Question: I have two grids,
1. With a TabControl that bind on a ObservableCollection and a ContextMenuItem that will close a Dynamically TabItem. <Grid>
<TabControl Name="mainTabControl" IsSynchronizedWithCurrentItem="True" ItemsSource="{Binding ObservableCollectionTabItems}" Background="White" Margin="10,0,0,0">
<TabControl.ItemTemplate>
<DataTemplate>
<TextBlock Text="{Binding Header}" >
<TextBlock.ContextMenu>
<ContextMenu>
<MenuItem Header="Close" Click="MenuItemCloseTab_Click">
</MenuItem>
</ContextMenu>
</TextBlock.ContextMenu>
</TextBlock>
</DataTemplate>
</TabControl.ItemTemplate>
</TabControl>
</Grid>
2. A ListBox that show the name o my Controls. <Grid Background="#FFD61B1B">
<ListBox x:Name="RightListBox" SelectionMode="Single" SelectionChanged="RightListBox_OnSelectionChanged" IsSynchronizedWithCurrentItem="true" Margin="10,0,0,0">
<ListBox.ItemTemplate>
<DataTemplate>
<Label Margin="10" Content="{Binding}"/>
</DataTemplate>
</ListBox.ItemTemplate>
</ListBox>
</Grid>
To add a new Tab in the Code Behind from MainWindow.xaml:
'''
this._vmMainWindowTabControl.AddTab("ViewOne", "Test");
'''
Who VMMainWindowTabControl.cs is a ViewModel that have: VMBase -> INotifyPropertyChanged Class, VMParentForViews is a empty ViewModel class and VMViewTypeOne another ViewModel who we set the header on a TabItem in the constructor.
'''
public class VMMainWindowTabControl :VMBase
{
private VMParentForViews vmParentForViews;
public VMMainWindowTabControl()
{
ObservableCollectionTabItems = new ObservableCollection<VMParentForViews>();
}
public ObservableCollection<VMParentForViews> ObservableCollectionTabItems { get; set; }
///<summary>
/// I'm trying to get controls to Tabitem with SelectedIndex but I have not success.
/// </summary>
//public int SelectedIndex
//{
// get
// {
// ICollectionView collectionView = CollectionViewSource.GetDefaultView(this.ObservableCollectionTabItems);
// return collectionView.CurrentPosition;
// }
// set
// {
// ICollectionView collectionView = CollectionViewSource.GetDefaultView(this.ObservableCollectionTabItems);
// collectionView.MoveCurrentToPosition(value);
// OnPropertyChanged("SelectedIndex");
// }
//}
/// <summary>
/// Adds the tab to the TabControl
/// </summary>
/// <param name="viewType">Type of the view.</param>
/// <param name="header">Header of the TabItem.</param>
public void AddTab(string viewType, string header)
{
if(viewType.Equals("ViewOne"))
{
vmParentForViews = new VMViewTypeOne(header);
this.ObservableCollectionTabItems.Add(vmParentForViews);
}
// Set the new tab to be the current tab
ICollectionView collectionView1 = CollectionViewSource.GetDefaultView(this.ObservableCollectionTabItems);
if (collectionView1 != null)
{
collectionView1.MoveCurrentTo(vmParentForViews);
}
}
/// <summary>
/// Closes the tab item.
/// </summary>
public void CloseTabItem(Object sender)
{
VMParentForViews vmParentForViews = (sender as MenuItem).DataContext as VMParentForViews;
this.ObservableCollectionTabItems.Remove(vmParentForViews);
}
public void AddElement(Object sender)
{
// How I can do this.
}
}
'''
My problem is that when I click on a ListBoxItem, I get the SelectedItem of this ListBox. But now This TabItem is saved on the ObservableCollection but I need the sender who clicked on the tab. Maybe the are other ways that I dind't googled well.
Here is a image to explain the treeview on View and ViewModels on my project.

I'm trying with the SelectedIndex property from VMMainWindowTabControl without success to add a element to a TabItem.
VTabItem.xaml is only a canvas item that is shown on each TabItem.
Create new Tab and close this tab a working, many thanks to Nishant Rana with this two tutorials: <URL>
Thank you very much for all the help.
Greetings and happy new year! :D
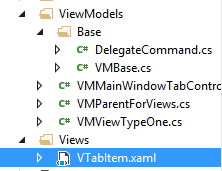
Answer: I believe your MVVM is getting blured and you can do a lot more with binding.
I have put together an example of what I think you are after, using binding, templating and RoutedCommands to achieve the functionality you have said you are after.
It works like this...
There are 3 models in my example, MyModel1 to MyModel3 and they are all basically
'''
public class MyModel1
{
public string Header { get { return "One"; }}
}
'''
with the header returning a different value for each model.
The ViewModel simple as well
public class MyViewModel : INotifyPropertyChanged
{
private object selectedItem;
'''
public MyViewModel()
{
this.AvailableItems = new Collection<Type>() { typeof(MyModel1), typeof(MyModel2), typeof(MyModel3) };
this.Items = new ObservableCollection<object>();
}
public Collection<Type> AvailableItems { get; set; }
public ObservableCollection<object> Items { get; set; }
public void AddItem(Type type)
{
var item = Items.FirstOrDefault(i => i.GetType() == type);
if (item == null)
{
item = Activator.CreateInstance(type);
Items.Add(item);
}
SelectedItem = item;
}
internal void RemoveItem(object item)
{
var itemIndex = this.Items.IndexOf(item);
if (itemIndex > 0)
{
SelectedItem = Items[itemIndex - 1];
}
else if (Items.Count > 1)
{
SelectedItem = Items[itemIndex + 1];
}
Items.Remove(item);
}
public object SelectedItem
{
get { return selectedItem; }
set
{
if (value != selectedItem)
{
selectedItem = value;
OnPropertyChanged();
}
}
}
private void OnPropertyChanged([CallerMemberName]string propertyName = null)
{
var handler = PropertyChanged;
if (handler != null)
{
handler.Invoke(this, new PropertyChangedEventArgs(propertyName));
}
}
public event PropertyChangedEventHandler PropertyChanged;
}
'''
The ListBox will bind to AvailableItems and the TabControl will bind to Items.
There are 3 UserControl's, one for each Model and they all look something like this
'''
<UserControl x:Class="StackOverflow._20933056.UserControl1" xmlns="http://schemas.microsoft.com/winfx/2006/xaml/presentation" xmlns:x="http://schemas.microsoft.com/winfx/2006/xaml" xmlns:mc="http://schemas.openxmlformats.org/markup-compatibility/2006" xmlns:d="http://schemas.microsoft.com/expression/blend/2008"
mc:Ignorable="d"
d:DesignHeight="300" d:DesignWidth="300">
<TextBlock Text="User Control 1" />
</UserControl>
'''
The views code behind instantiates the ViewModel, registers a RoutedCommand and handles the events of the <URL>.
'''
public partial class MainWindow : Window
{
public static RoutedCommand CloseItemCommand = new RoutedCommand("CloseItem", typeof(MainWindow));
public MainWindow()
{
this.ViewModel = new MyViewModel();
InitializeComponent();
}
public MyViewModel ViewModel { get; set; }
private void MyListBox_OnSelectionChanged(object sender, SelectionChangedEventArgs e)
{
this.ViewModel.AddItem(e.AddedItems.OfType<Type>().FirstOrDefault());
}
private void CommandBinding_OnCanExecute(object sender, CanExecuteRoutedEventArgs e)
{
e.CanExecute = true;
e.Handled = true;
}
private void CommandBinding_OnExecuted(object sender, ExecutedRoutedEventArgs e)
{
this.ViewModel.RemoveItem(e.Parameter);
}
'''
The fun is in the Xaml, which is quite simple
'''
<Window x:Class="StackOverflow._20933056.MainWindow" xmlns="http://schemas.microsoft.com/winfx/2006/xaml/presentation" xmlns:x="http://schemas.microsoft.com/winfx/2006/xaml"
xmlns:this="clr-namespace:StackOverflow._20933056"
DataContext="{Binding RelativeSource={RelativeSource Self}, Path=ViewModel}"
Title="MainWindow" Height="600" Width="800">
<Window.Resources>
<ContextMenu x:Key="TabContextMenu">
<MenuItem Header="Close" Command="{x:Static this:MainWindow.CloseItemCommand}" CommandParameter="{Binding}" />
</ContextMenu>
<DataTemplate DataType="{x:Type this:MyModel1}">
<this:UserControl1 DataContext="{Binding}" ContextMenu="{StaticResource TabContextMenu}" />
</DataTemplate>
<DataTemplate DataType="{x:Type this:MyModel2}">
<this:UserControl2 DataContext="{Binding}" ContextMenu="{StaticResource TabContextMenu}" />
</DataTemplate>
<DataTemplate DataType="{x:Type this:MyModel3}">
<this:UserControl2 DataContext="{Binding}" ContextMenu="{StaticResource TabContextMenu}" />
</DataTemplate>
<Style TargetType="{x:Type TabItem}">
<Setter Property="Header" Value="{Binding Path=Header}" />
<Setter Property="ContextMenu" Value="{StaticResource TabContextMenu}" />
</Style>
</Window.Resources>
<Window.CommandBindings>
<CommandBinding Command="{x:Static this:MainWindow.CloseItemCommand}" CanExecute="CommandBinding_OnCanExecute" Executed="CommandBinding_OnExecuted" />
</Window.CommandBindings>
<Grid>
<Grid>
<Grid.ColumnDefinitions>
<ColumnDefinition Width="200" />
<ColumnDefinition />
</Grid.ColumnDefinitions>
<ListBox x:Name="MyListBox" ItemsSource="{Binding Path=AvailableItems}" SelectionChanged="MyListBox_OnSelectionChanged">
<ListBox.ItemTemplate>
<DataTemplate DataType="{x:Type system:Type}"><TextBlock Text="{Binding Path=Name}" /></DataTemplate>
</ListBox.ItemTemplate>
</ListBox>
<TabControl Grid.Column="1" ItemsSource="{Binding Path=Items}" SelectedItem="{Binding Path=SelectedItem, Mode=TwoWay}" />
</Grid>
</Grid>
</Window>
'''
As I said earlier, the ListBox binds to the AvailableItems of the ViewModel and the TabControl binds to the Items. The TabControl also binds to the SelectedItem which allows control of the selected tab from the view model.
The ListBox.SelectionChanged event is handled in the code behind to call the ViewModel.AddItem method which adds or selects a tab item.
<URL>
TabItem management is via the AddItem and RemoveItem methods in the ViewModel.
Now, back to the <URL>.
The RoutedCommand allows a command to be defined, which can be fired from somewhere in the VisualTree and then pick it up somewhere else, with out the receiving handler caring about where it came from.
So, in the Xaml, there is a ContextMenu resource called TabContextMenu. That resource is bound to the ContextMenu of all the TabItem's via a Style. It is also bound the ContextMenu of each UserControl in the DataTemplates.
In the ContextMenu has a MenuItem that will fire the RoutedCommand, passing the current DataContext (the Model) with it.
The MainWindow has a <URL> that receives and handles the RoutedCommand. In the CommandBindings Executed event handler, the ViewModel.RemoveItem method is called.
I hope this helps.